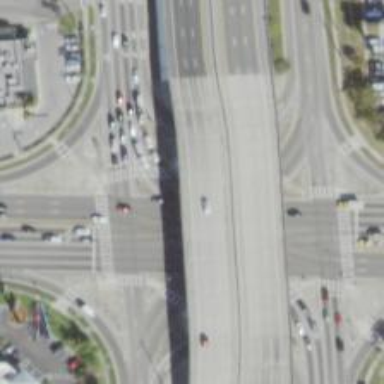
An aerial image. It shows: Primary link highway.